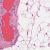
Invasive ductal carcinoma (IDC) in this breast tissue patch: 0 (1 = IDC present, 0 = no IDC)